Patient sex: M
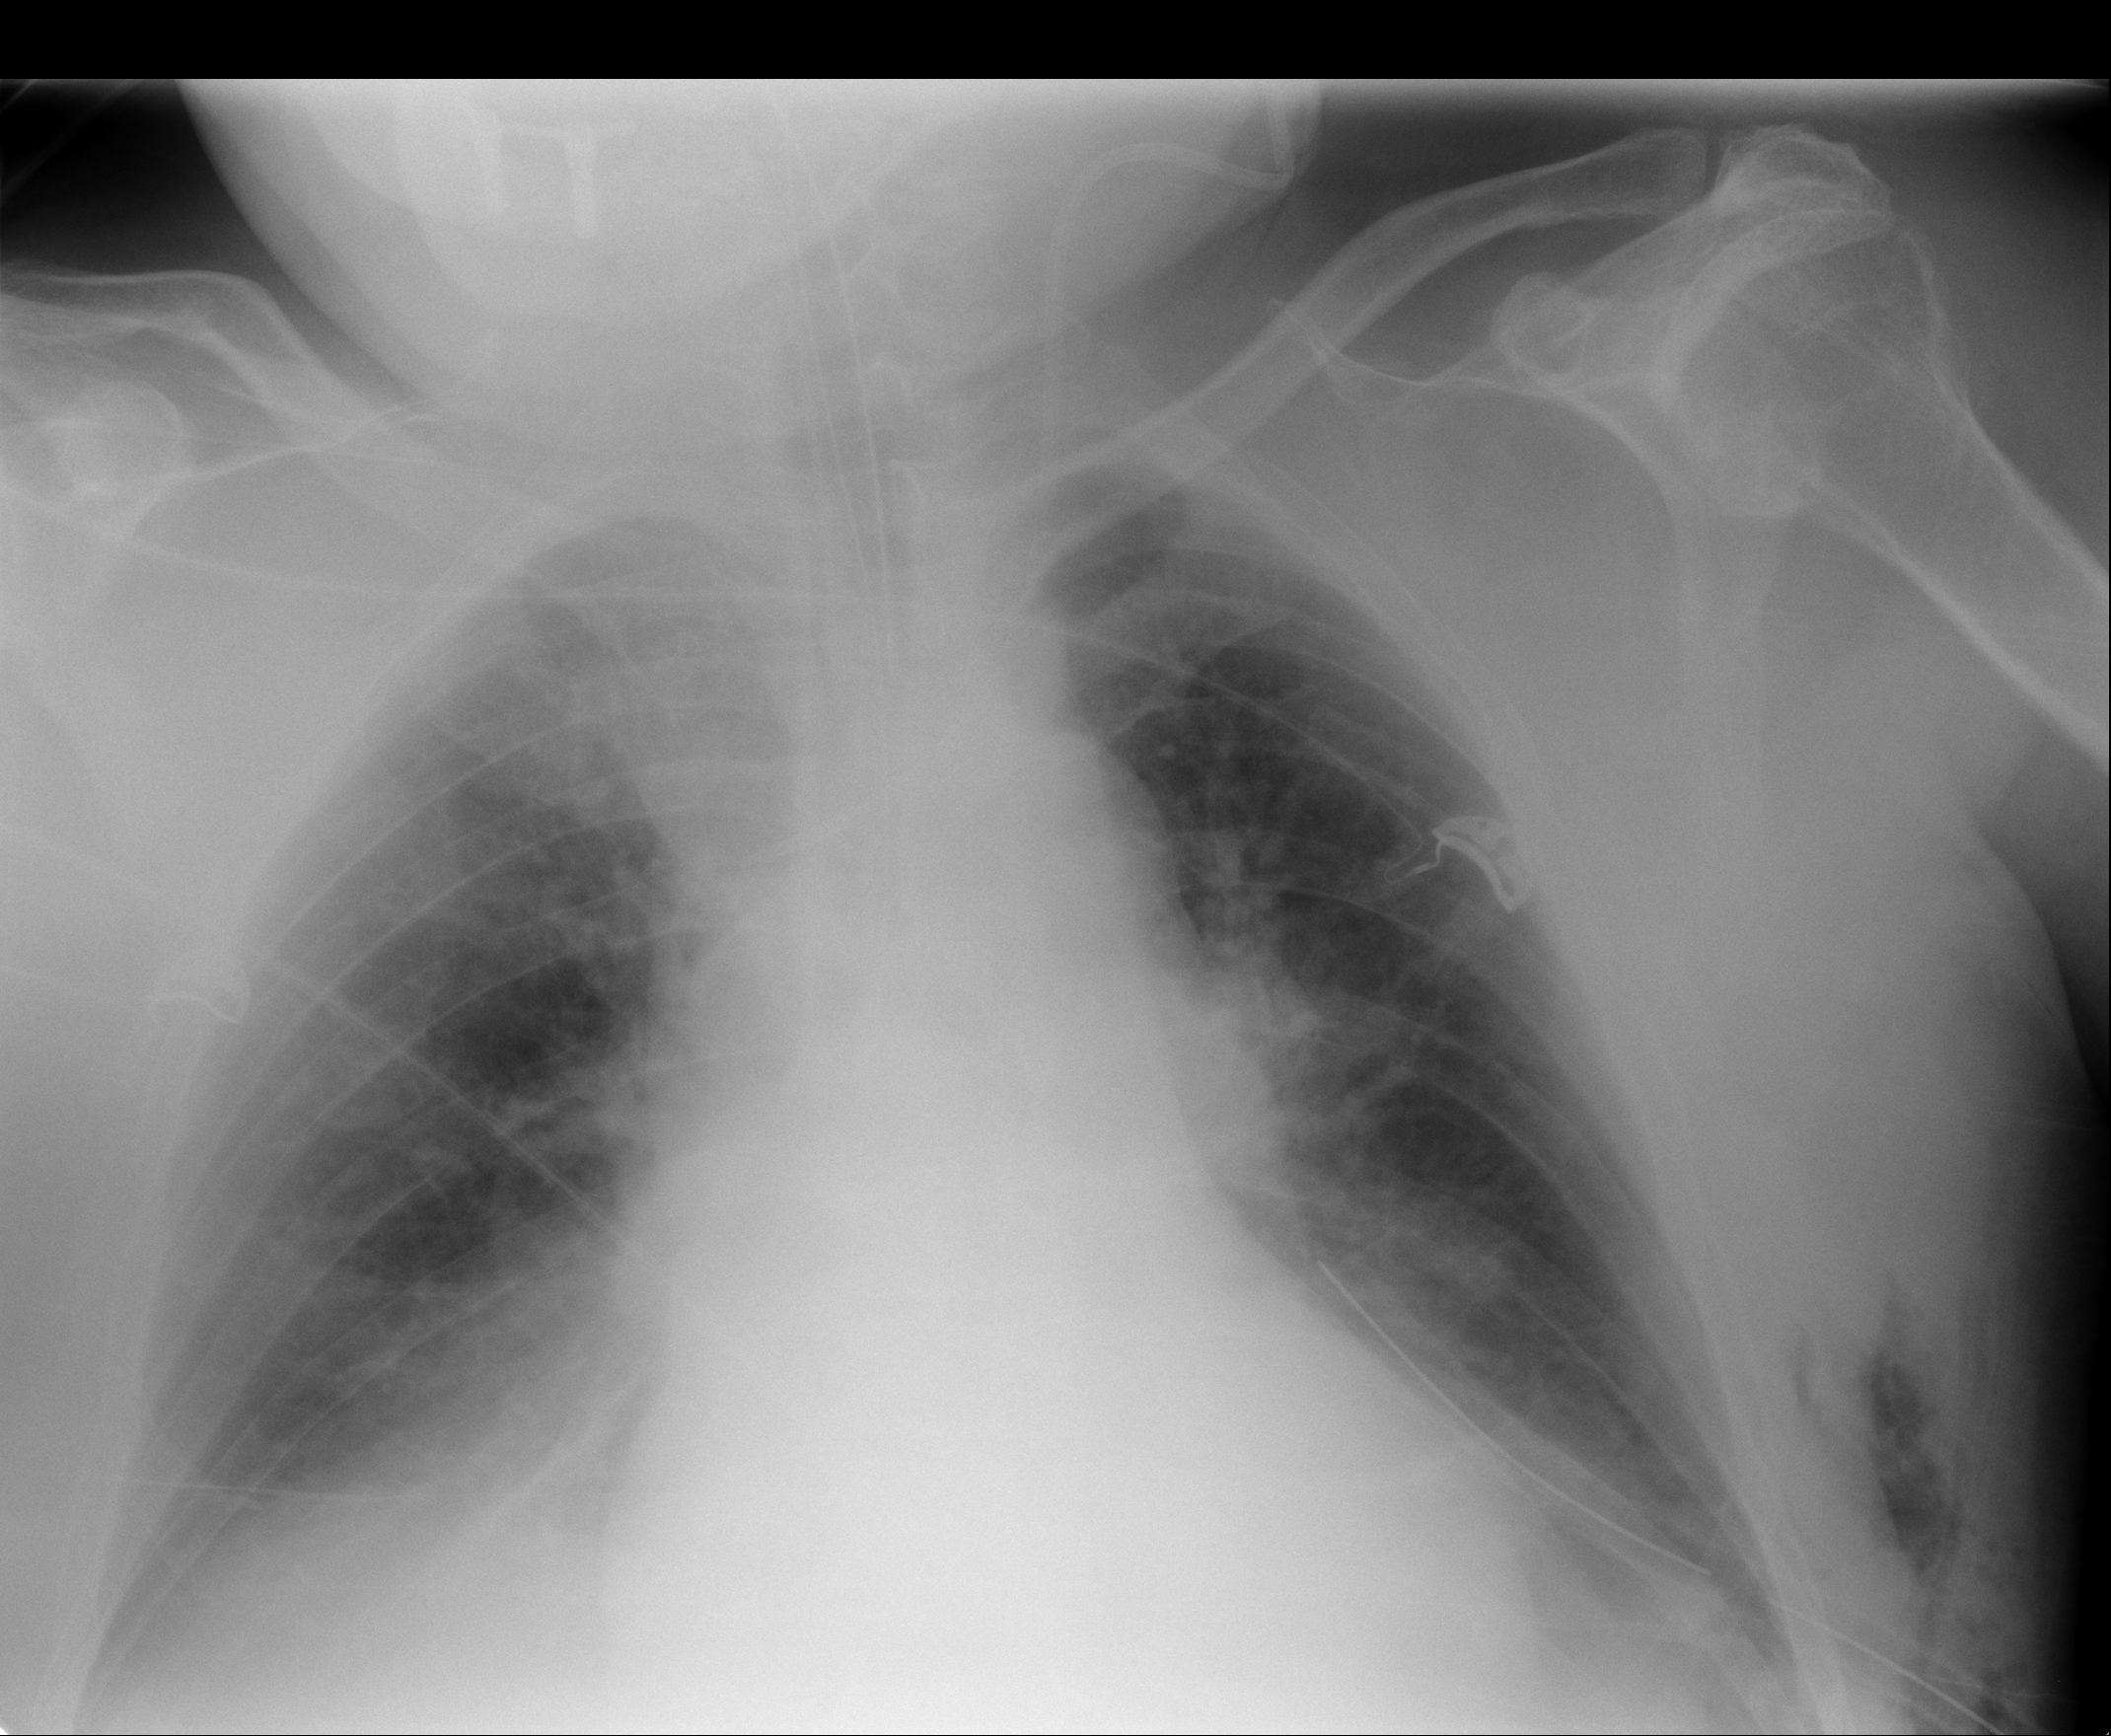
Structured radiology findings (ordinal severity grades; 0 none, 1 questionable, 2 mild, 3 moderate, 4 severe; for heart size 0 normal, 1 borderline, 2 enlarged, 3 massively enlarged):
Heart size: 2
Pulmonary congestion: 2
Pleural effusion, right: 1
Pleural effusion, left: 0
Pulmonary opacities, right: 2
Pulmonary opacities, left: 1
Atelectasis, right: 2
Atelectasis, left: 2